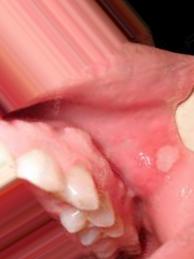
Condition: Mouth Ulcer